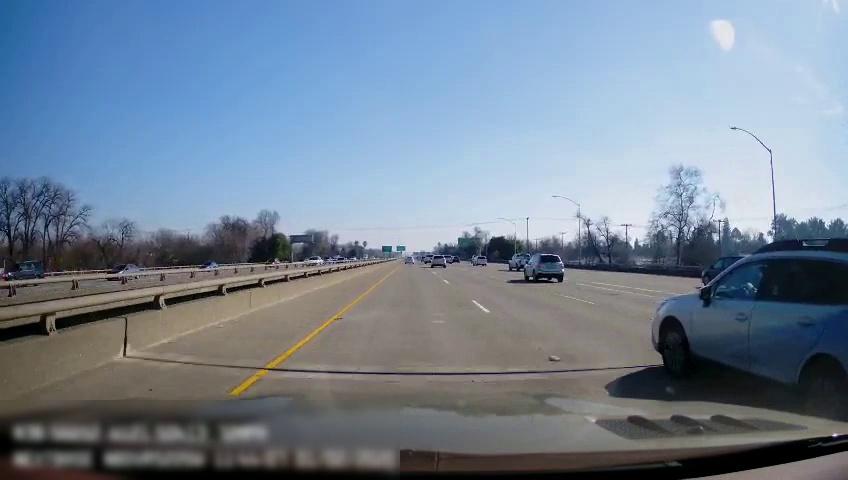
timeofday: Day
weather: Sunny
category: Drivable Space
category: Vehicles | Car
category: Vehicles | Car
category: Vehicles | Car
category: Vehicles | Car
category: Vehicles | Car
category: Drivable Space
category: Vehicles | Truck
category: Vehicles | SUV
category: Vehicles | SUV
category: Vehicles | SUV
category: Vehicles | SUV
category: Vehicles | Truck
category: Vehicles | SUV
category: Lanes | Current Lane
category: Lanes | Current Lane
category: Lanes | Alternate Lane
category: Lanes | Alternate Lane
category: Lanes | Alternate Lane
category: Traffic | Signs
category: Traffic | Signs
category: Traffic | Signs